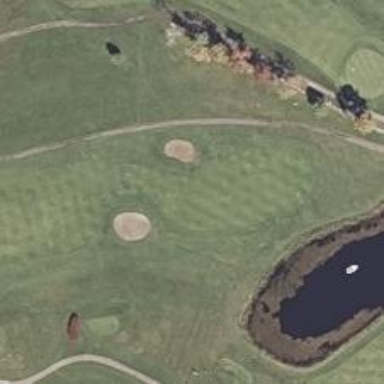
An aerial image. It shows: View of golf hole.